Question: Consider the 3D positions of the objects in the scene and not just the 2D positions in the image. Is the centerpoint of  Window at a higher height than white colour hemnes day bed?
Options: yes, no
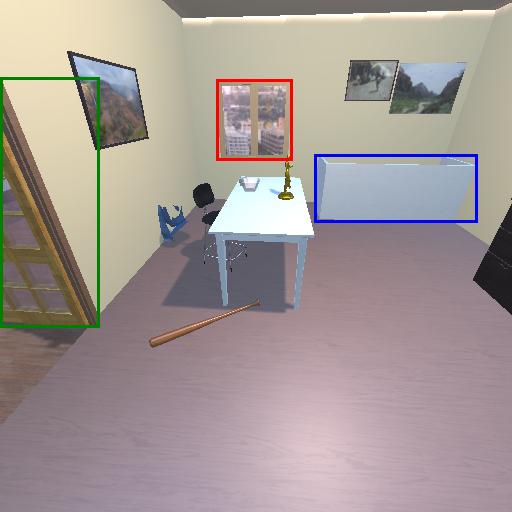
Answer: yes